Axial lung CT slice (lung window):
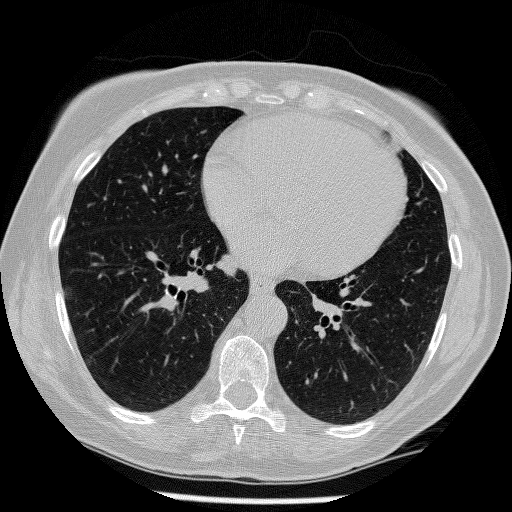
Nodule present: yes
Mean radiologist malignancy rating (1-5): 3